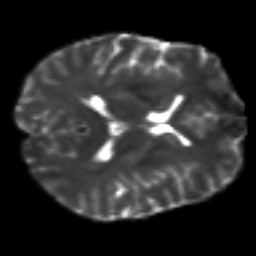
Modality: T2w
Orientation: axial
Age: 39
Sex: male
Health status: healthy
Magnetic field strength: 3 T
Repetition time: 9 s
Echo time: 0.093 s